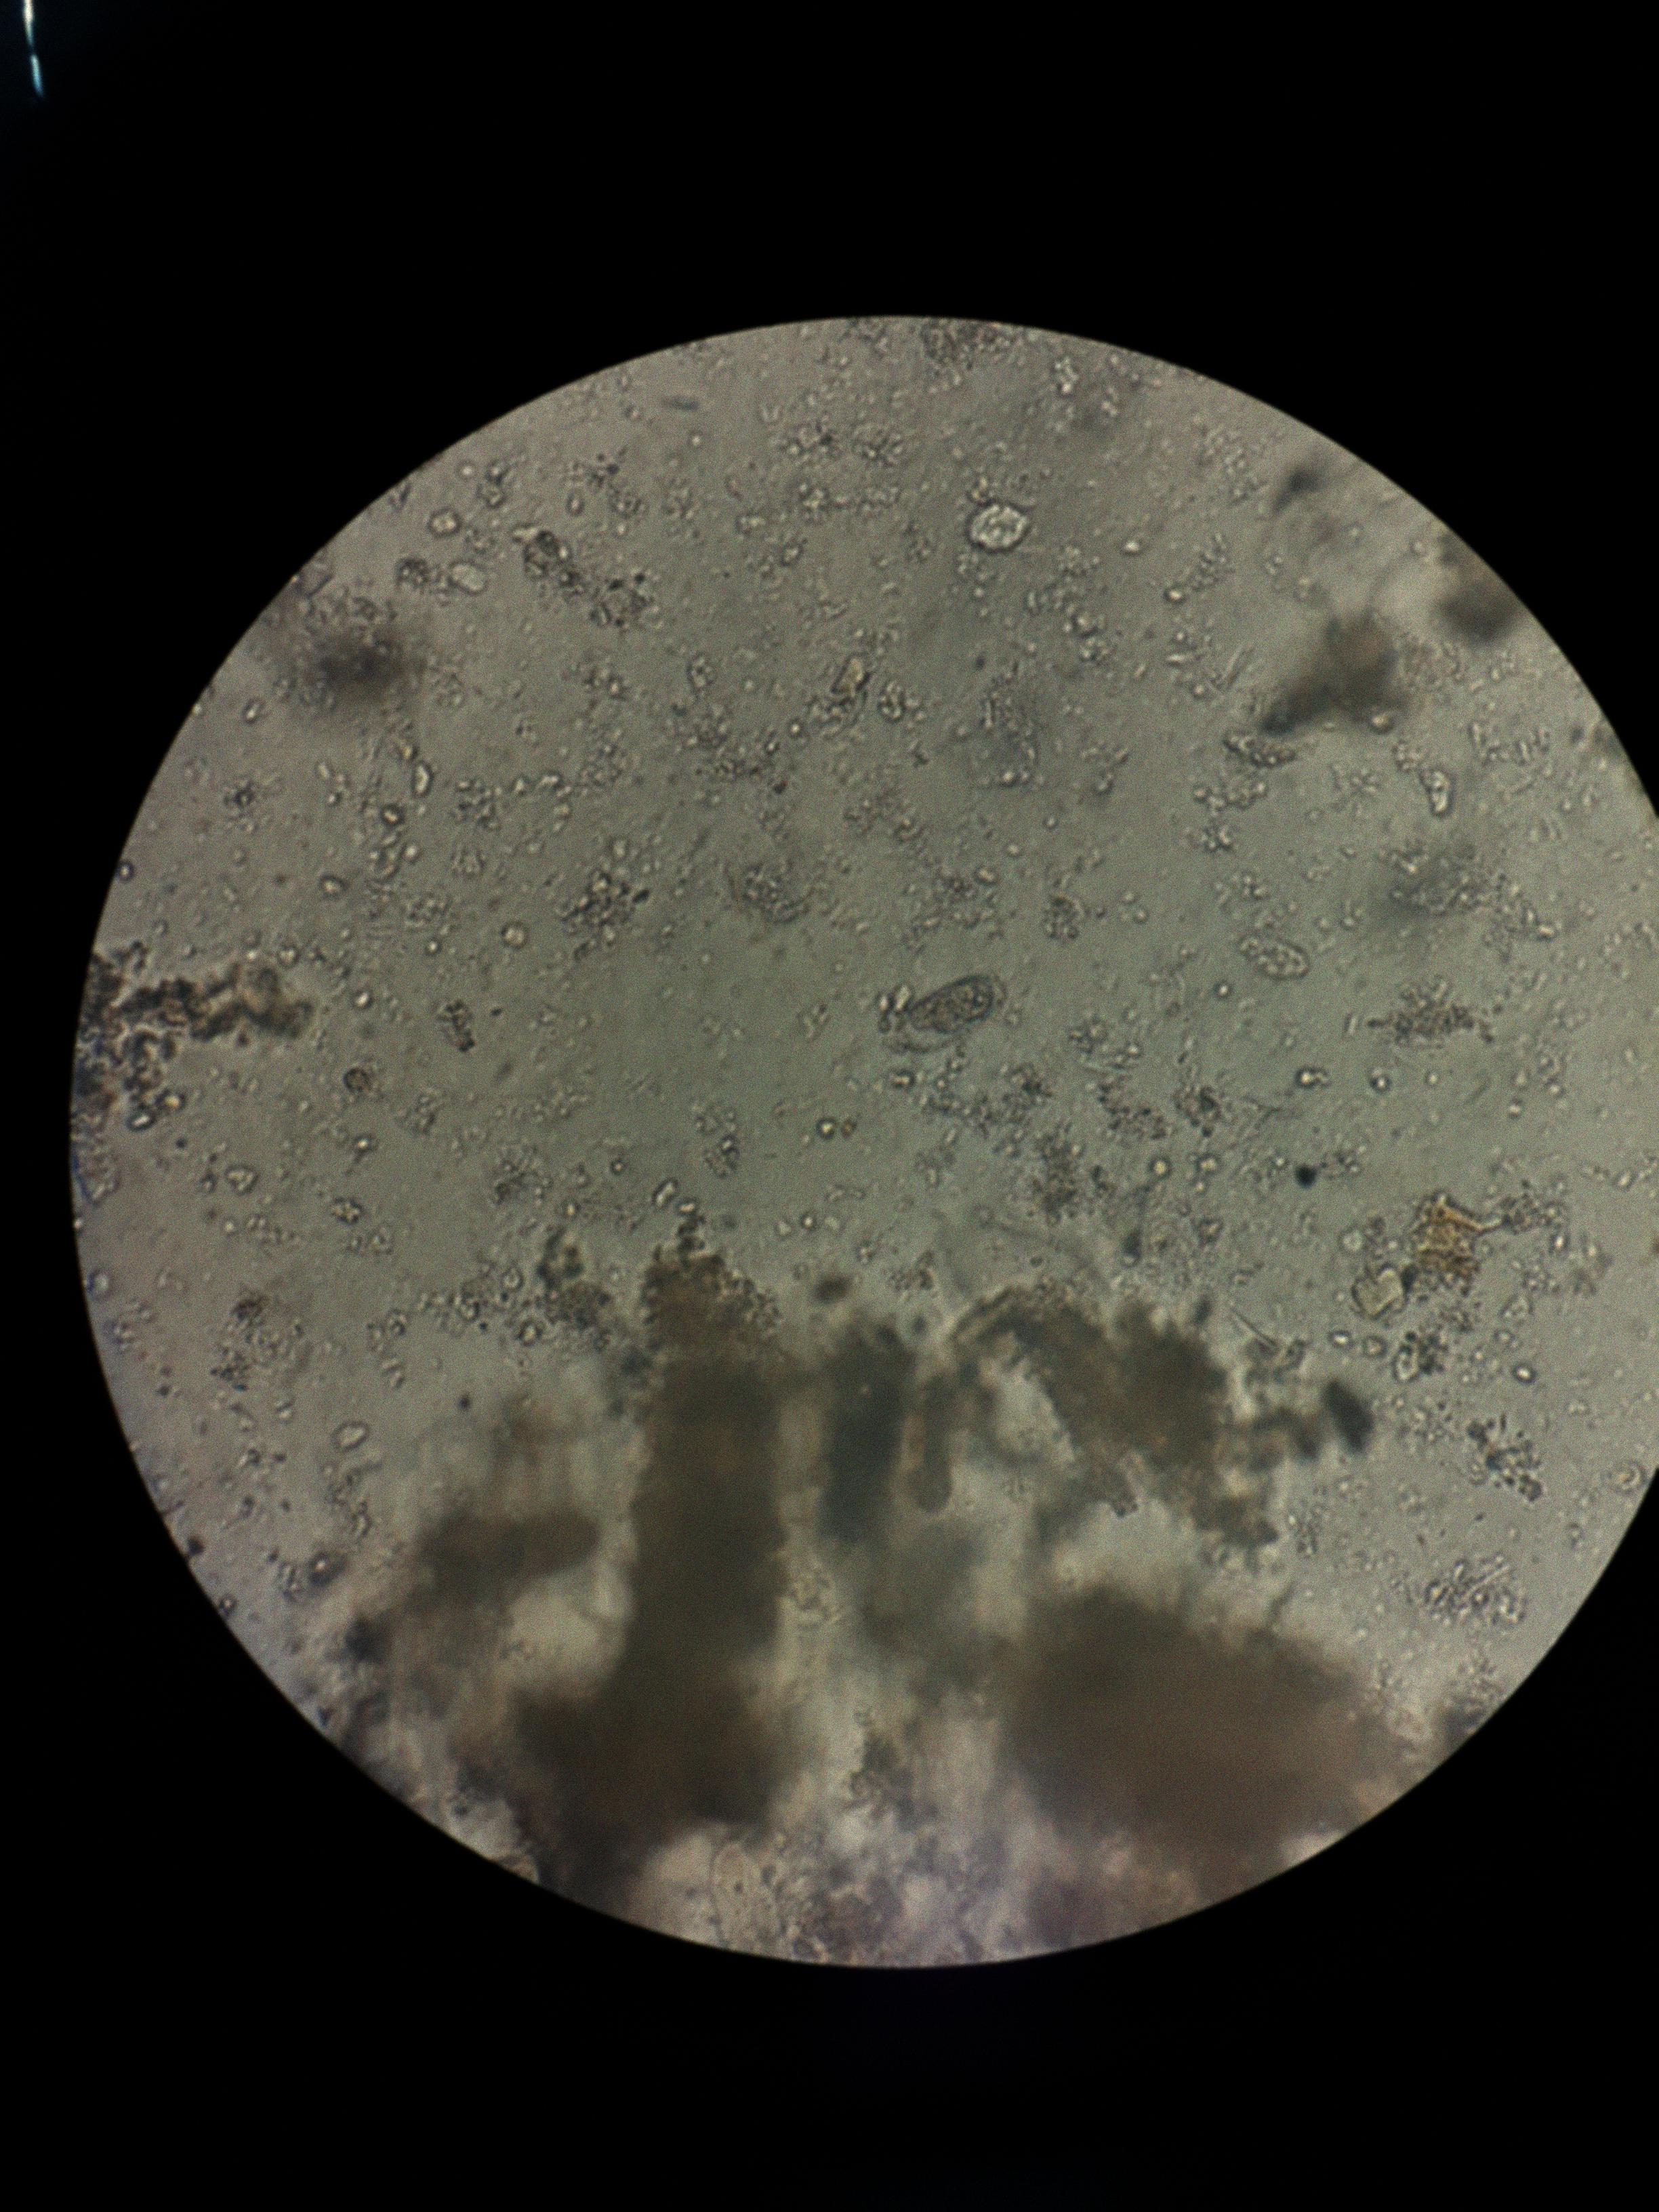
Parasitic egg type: Capillaria philippinensis